Question: I am working with a bar chart in jqPlot where I need to show the average with a separate line on the chart. My question is how to do that? Would I need to use a Line chart for this? I have looked at few Line chart examples but they are shown as a trend in the bar chart which starts from the very first bar on the chart rather than showing the average.What I need is plotting a line using the average of all those bars displayed on the chart (screen shots as below)

My JSON string to plot the data is as follows:
'''
var commonOption= {
title: ''
,stackSeries: true
,captureRightClick: true
,seriesDefaults:{
renderer:$.jqplot.BarRenderer
,rendererOptions: {
barMargin: 15
,highlightMouseDown: true
,fillToZero: true
},
pointLabels: {
show: true
,formatString: '%.1f'
,seriesLabelIndex:1
,hideZeros:false
}
}
,seriesColors: ['#A9CB5E']
,axes: {
xaxis: {
tickOptions:{angle:-45}
,tickRenderer: $.jqplot.CanvasAxisTickRenderer
,renderer: $.jqplot.CategoryAxisRenderer
,ticks: []
},
yaxis: {
labelRenderer: $.jqplot.CanvasAxisLabelRenderer
,padMin: 0
,pad: 1.1
, label: 'Percentage (%)'
,rendererOptions: { forceTickAt0: true}
//,min: 0
//,tickOptions:{formatString: '%.0f'},
}
}
,negativeSeriesColors:['#F08080']
/*,legend: {
show: true
,location: 'e'
,placement: 'outsideGrid'
}*/
,highlighter:{
show: true
,tooltipLocation: 's'
,yvalues: 2
,bringSeriesToFront:true
,showMarker:false
,tooltipAxes: 'y'
,formatString: "%n%s"
}
,cursor:{
show: true
,zoom:true
,showTooltip:false
,constrainZoomTo: 'y'
}
,grid:{
background: '#f8f8f8'
}
};
'''
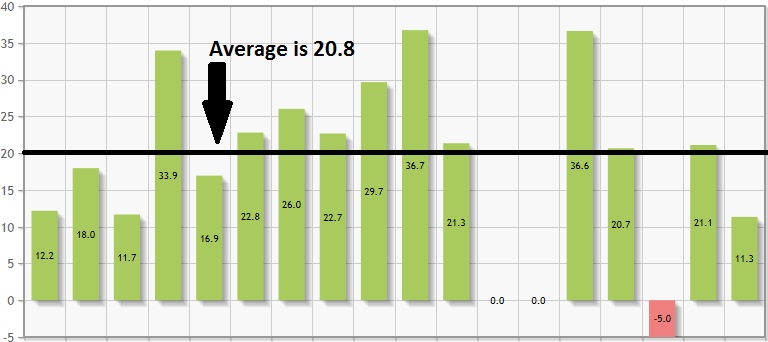
Answer: I believe what you are looking for is the jqplot CanvasOverlay functionality <URL>
After declaring all of you options and data in the function (in your example after "grid" option):
'''
grid:{
background: '#f8f8f8'
},
canvasOverlay: {
show: true,
objects: [
{horizontalLine: {
name: 'avergae',
y: 20.8, //**AVERAGE_FLOAT_VALUE**
lineWidth: 2,
color: 'black',
shadow: false
}}
]
}
'''
Yes, sorry about that. be sure not to forget to include "jqplot.canvasOverlay.min.js "